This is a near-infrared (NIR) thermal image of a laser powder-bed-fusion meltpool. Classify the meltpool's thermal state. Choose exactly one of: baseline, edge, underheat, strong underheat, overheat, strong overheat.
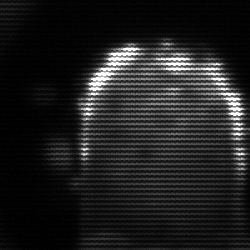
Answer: strong underheat